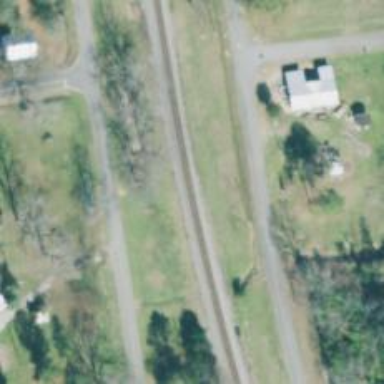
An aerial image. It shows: Railway track.